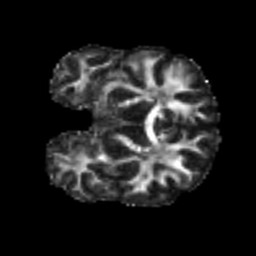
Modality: FA
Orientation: coronal
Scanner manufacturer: siemens
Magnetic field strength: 3 T
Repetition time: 4 s
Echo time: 0.0594 s